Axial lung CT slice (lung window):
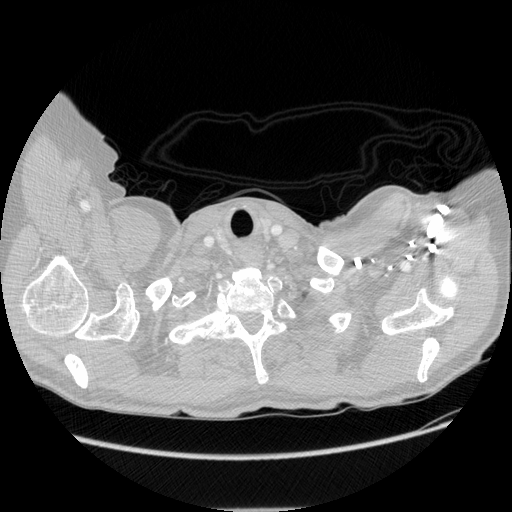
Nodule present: no